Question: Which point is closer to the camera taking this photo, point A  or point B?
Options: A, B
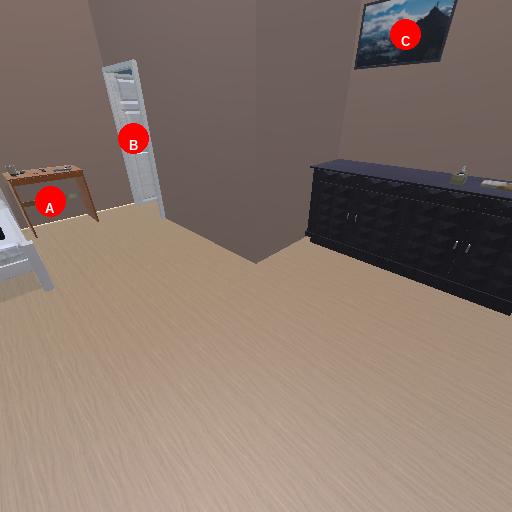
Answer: A